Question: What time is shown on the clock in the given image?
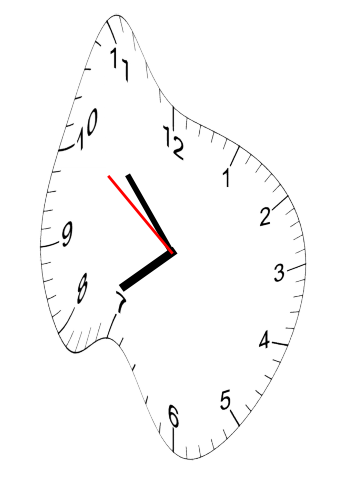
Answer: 07:52:51